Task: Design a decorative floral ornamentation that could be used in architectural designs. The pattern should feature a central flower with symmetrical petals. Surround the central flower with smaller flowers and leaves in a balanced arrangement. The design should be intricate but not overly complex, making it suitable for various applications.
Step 1210:
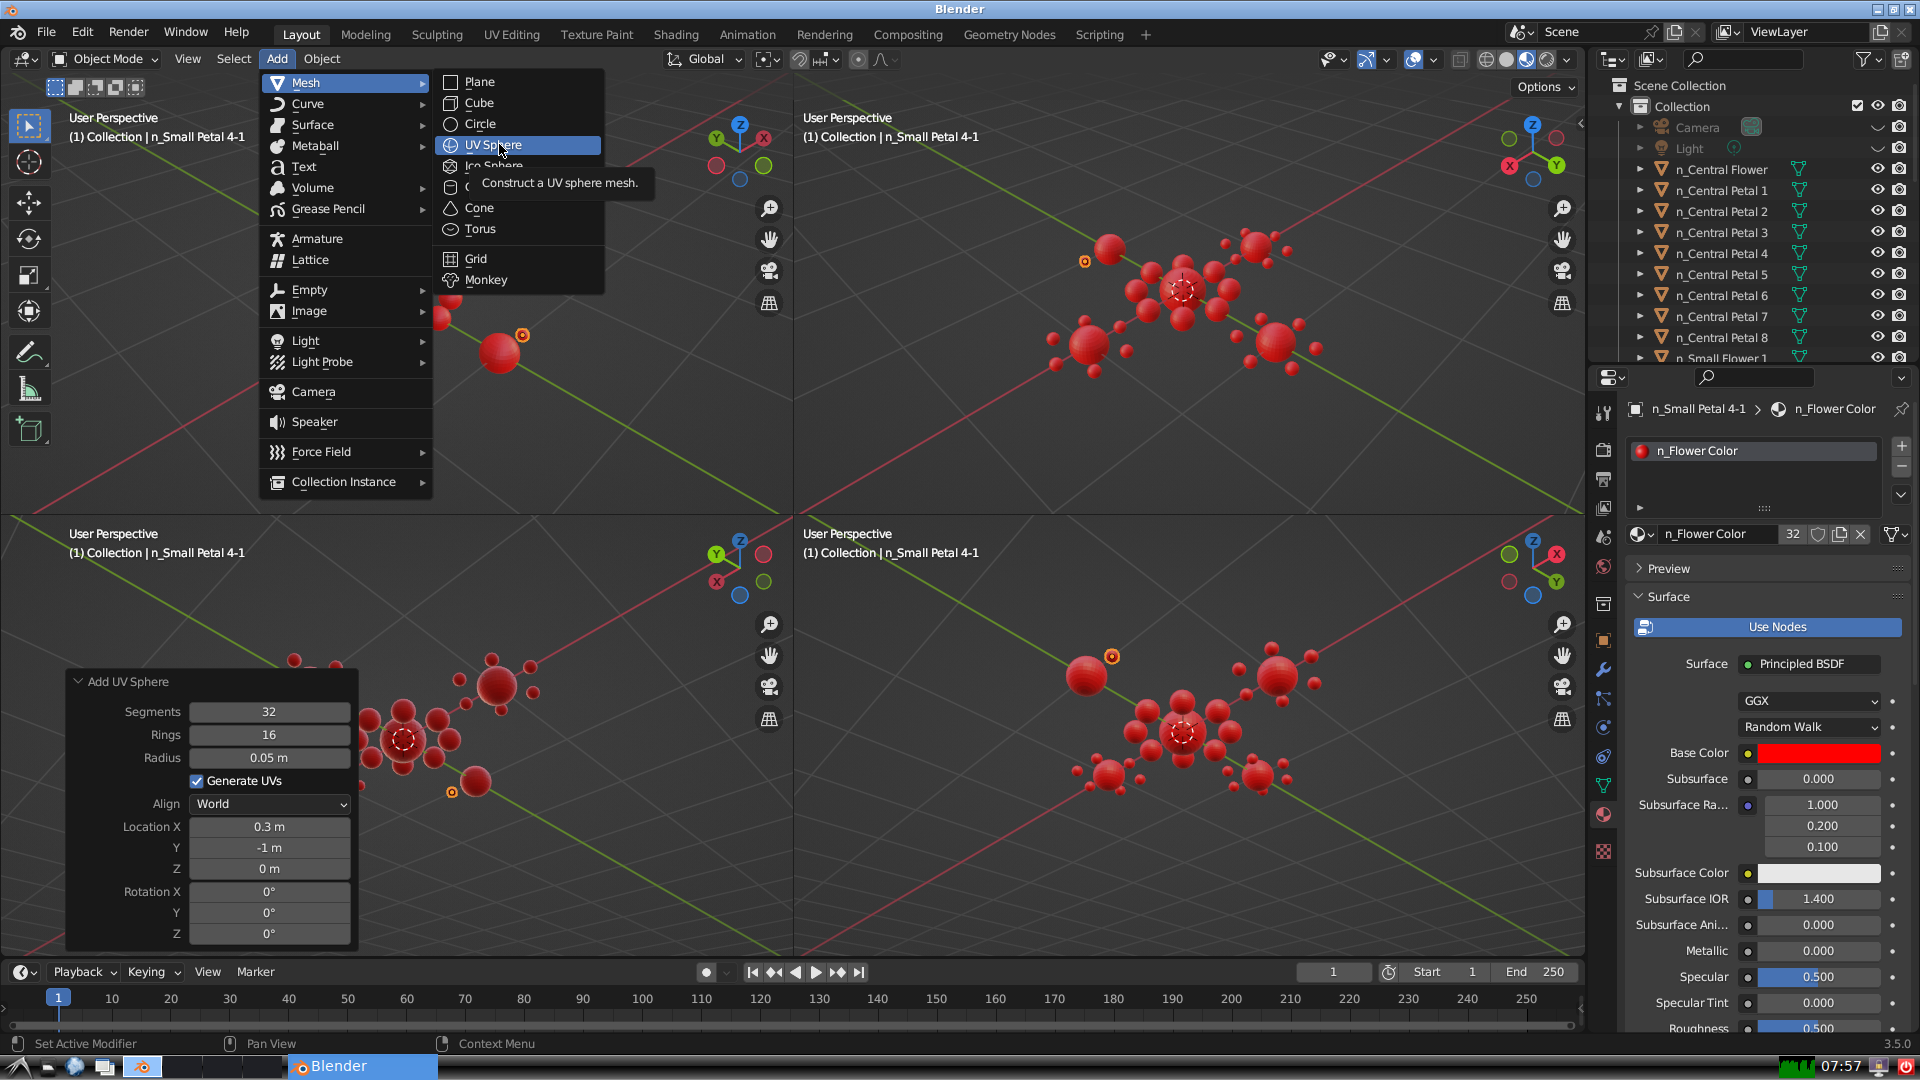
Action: click: no